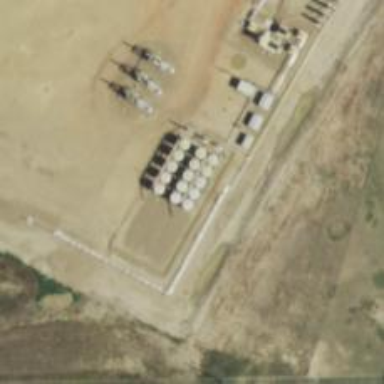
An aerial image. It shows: Storage tank with man-made structure.